Question: Trying to download file from a 'FTP' to get download progress i have planned to implement 'backgroundWorker',the following code will display the download progress,speed,amount of 'kb' downloading in the UI
Following is the code i wrote in 'backgroundWorker_doWork'
'''
'Creating the request and getting the response
Dim theResponse As FtpWebResponse
Dim theRequest As FtpWebRequest
Try
'Checks if the file exist
theRequest = WebRequest.Create(Me.txtFileName.Text)
theResponse = theRequest.GetResponse
Catch ex As Exception
MessageBox.Show("An error occurred while downloading file. Possible causes:" & ControlChars.CrLf & _
"1) File doesn't exist" & ControlChars.CrLf & _
"2) Remote server error", "Error", MessageBoxButtons.OK, MessageBoxIcon.Error)
Dim cancelDelegate As New DownloadCompleteSafe(AddressOf DownloadComplete)
Me.Invoke(cancelDelegate, True)
Exit Sub
End Try
Dim length As Long = theResponse.ContentLength 'Size of the response (in bytes)
Dim safedelegate As New ChangeTextsSafe(AddressOf ChangeTexts)
Me.Invoke(safedelegate, length, 0, 0, 0) 'Invoke the TreadsafeDelegate
Dim writeStream As New IO.FileStream(Me.whereToSave, IO.FileMode.Create)
'Replacement for Stream.Position (webResponse stream doesn't support seek)
Dim nRead As Integer
'To calculate the download speed
Dim speedtimer As New Stopwatch
Dim currentspeed As Double = -1
Dim readings As Integer = 0
Do
If BackgroundWorker1.CancellationPending Then 'If user abort download
Exit Do
End If
speedtimer.Start()
Dim readBytes(4095) As Byte
Dim bytesread As Integer = theResponse.GetResponseStream.Read(readBytes, 0, 4096)
nRead += bytesread
Dim percent As Short = (nRead * 100) / length
Me.Invoke(safedelegate, length, nRead, percent, currentspeed)
If bytesread = 0 Then Exit Do
writeStream.Write(readBytes, 0, bytesread)
speedtimer.Stop()
readings += 1
If readings >= 5 Then 'For increase precision, the speed it's calculated only every five cicles
currentspeed = 20480 / (speedtimer.ElapsedMilliseconds / 1000)
speedtimer.Reset()
readings = 0
End If
Loop
'Close the streams
theResponse.GetResponseStream.Close()
writeStream.Close()
If Me.BackgroundWorker1.CancellationPending Then
IO.File.Delete(Me.whereToSave)
Dim cancelDelegate As New DownloadCompleteSafe(AddressOf DownloadComplete)
Me.Invoke(cancelDelegate, True)
Exit Sub
End If
Dim completeDelegate As New DownloadCompleteSafe(AddressOf DownloadComplete)
Me.Invoke(completeDelegate, False)
'''
- - 'Dim length As Long = theResponse.ContentLength''-1'-
> <URL>
- 'ftp Url''party.csv''party,csv''Dim length As Long = theResponse.ContentLength''theResponse.ContentLength''-1''420KB''Dim length As Long =430080'
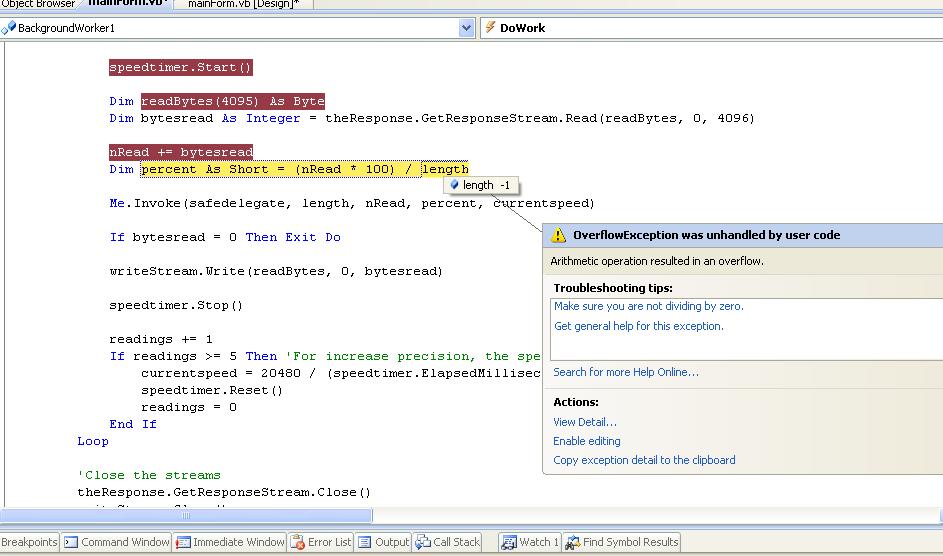
Answer: Found the following solution to get the exact method to find the 'file's size'
'''
Dim request As FtpWebRequest = DirectCast(WebRequest.Create(Me.txtFileName.Text), FtpWebRequest)
request.Method = WebRequestMethods.Ftp.GetFileSize
Dim response As FtpWebResponse = DirectCast(request.GetResponse(), FtpWebResponse)
Dim fileSize As Long = response.ContentLength
'''